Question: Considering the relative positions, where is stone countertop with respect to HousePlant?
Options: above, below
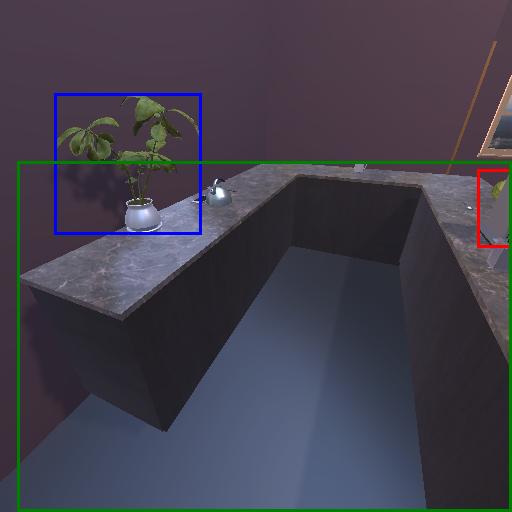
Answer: above